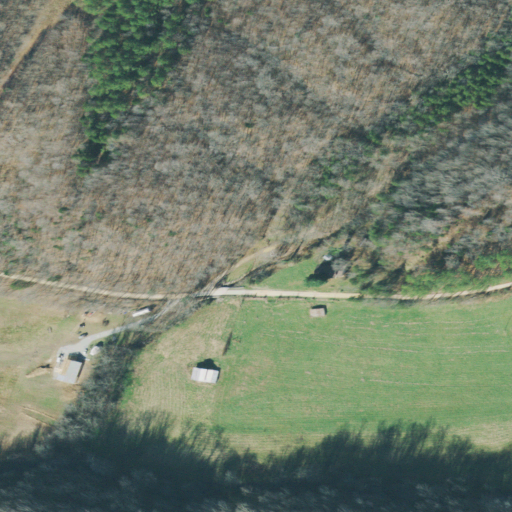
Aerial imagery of valley in Tennessee named Cynthia Hollow containing deciduous forest, pasture, open development, evergreen forest, shrub, mixed forest, and low intensity development